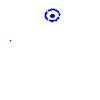
Particle: kaon